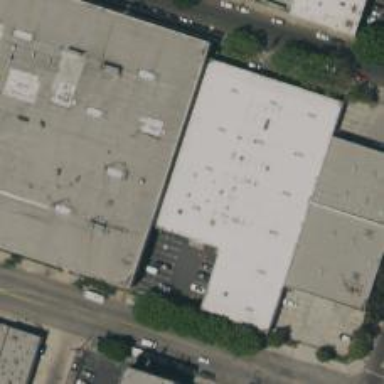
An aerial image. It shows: Warehouse building.